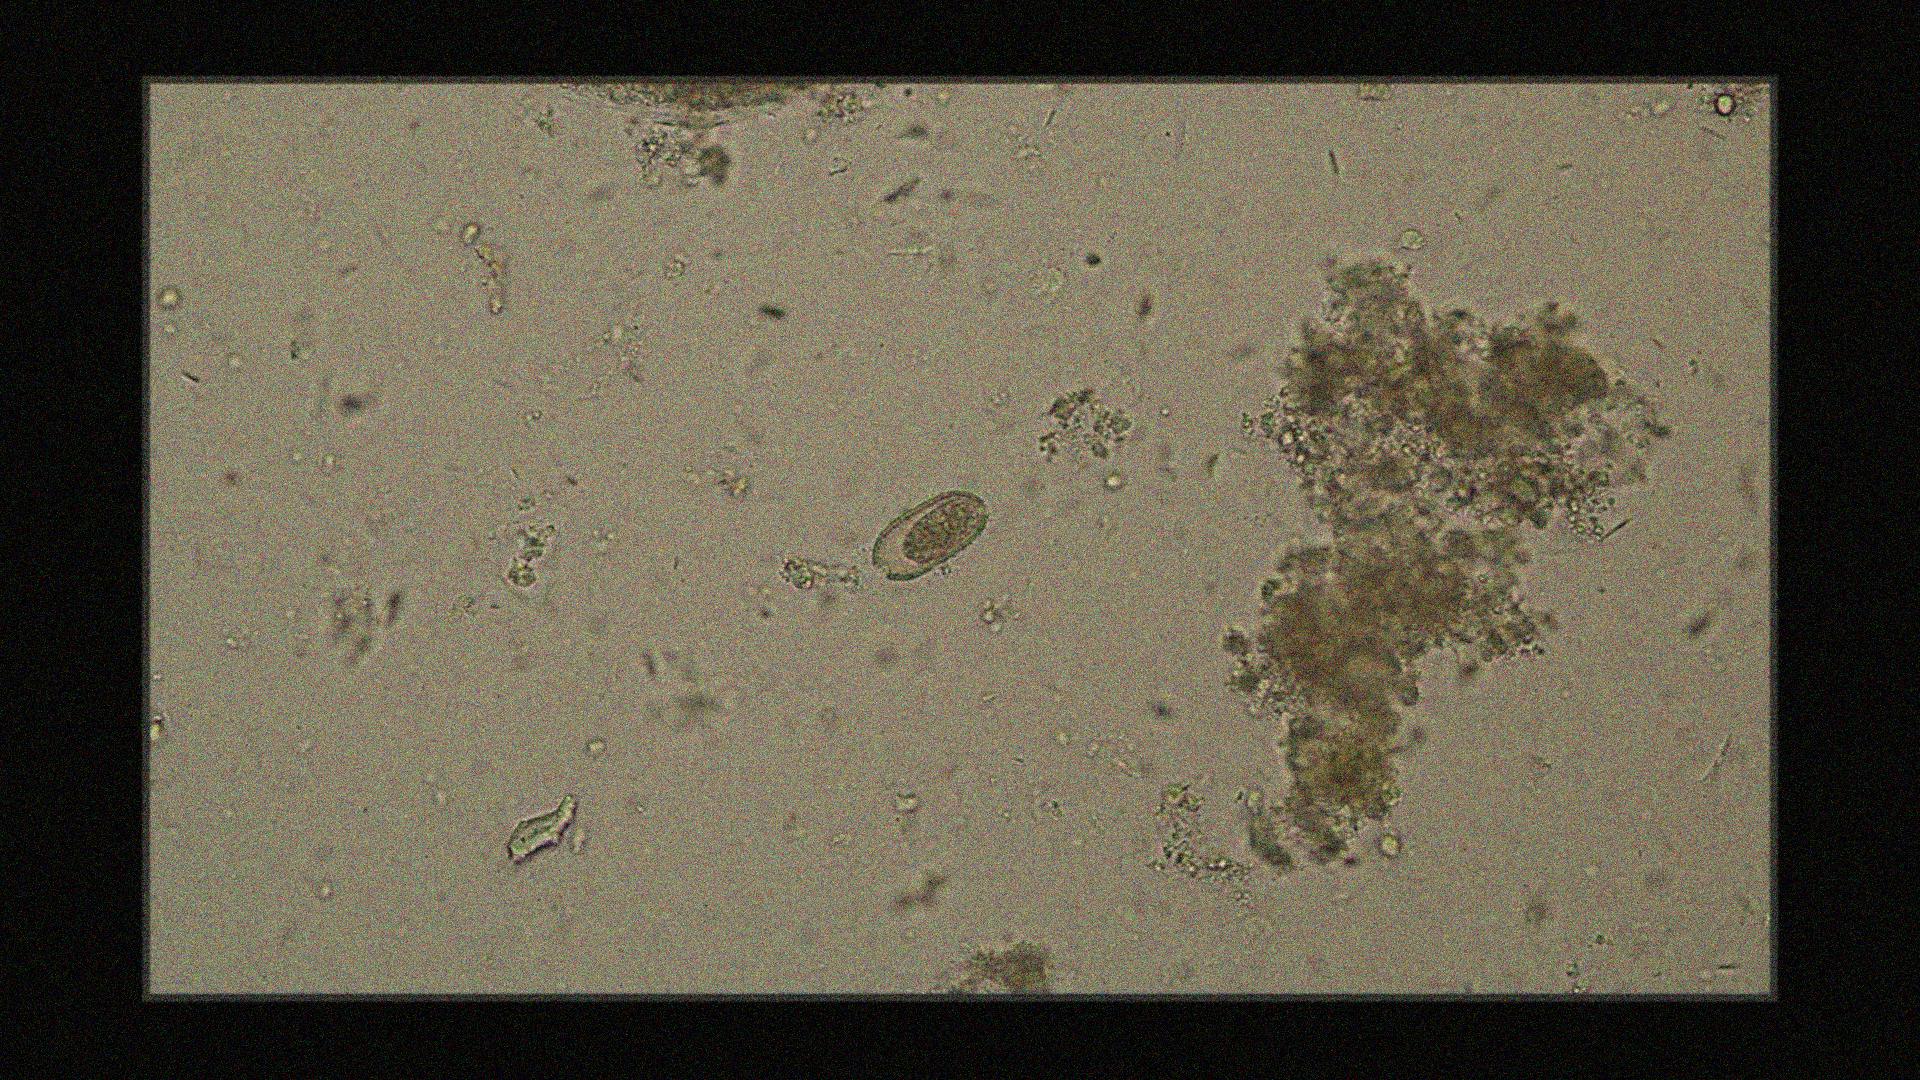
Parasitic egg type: Capillaria philippinensis